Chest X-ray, PA view. Patient: 54 years old, sex M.
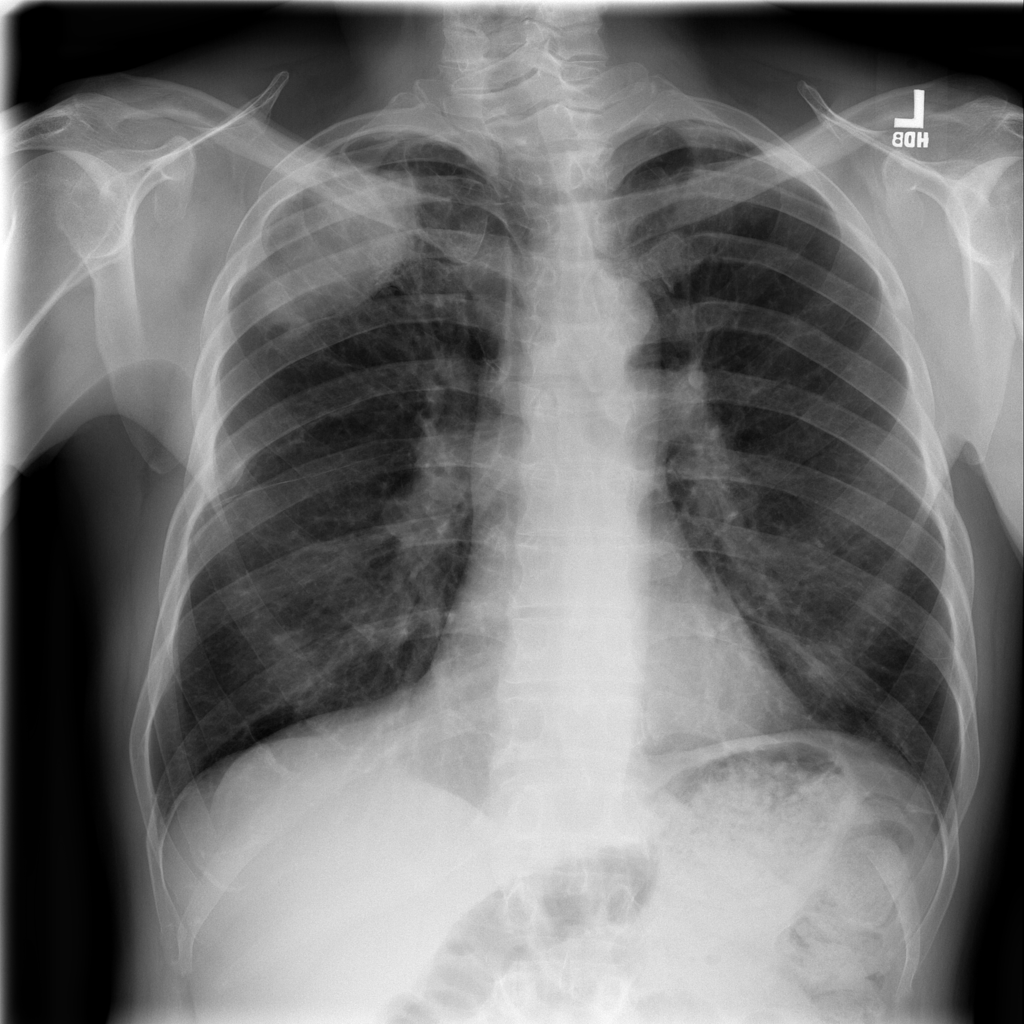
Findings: Infiltration